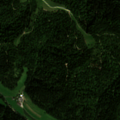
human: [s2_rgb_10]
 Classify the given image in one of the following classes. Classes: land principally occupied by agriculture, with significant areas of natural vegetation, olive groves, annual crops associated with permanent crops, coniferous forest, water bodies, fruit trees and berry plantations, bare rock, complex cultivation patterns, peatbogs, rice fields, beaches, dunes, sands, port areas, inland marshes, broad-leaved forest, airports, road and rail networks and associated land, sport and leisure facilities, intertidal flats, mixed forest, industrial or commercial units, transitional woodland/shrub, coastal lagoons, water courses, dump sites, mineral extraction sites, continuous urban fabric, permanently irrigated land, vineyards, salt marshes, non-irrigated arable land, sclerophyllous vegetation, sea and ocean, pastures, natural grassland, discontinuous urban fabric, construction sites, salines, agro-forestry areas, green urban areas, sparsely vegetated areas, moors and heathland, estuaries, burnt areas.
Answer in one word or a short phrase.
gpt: non-irrigated arable land, pastures, coniferous forest, mixed forest